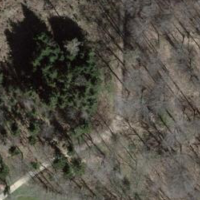
EUNIS habitat code: 41
Species observed at this site:
Pieris rapae
Cardamine heptaphylla
Aegopodium podagraria